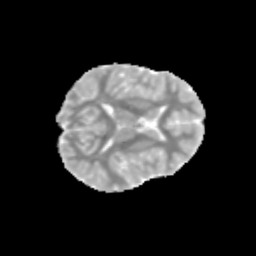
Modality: MD
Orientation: axial
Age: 12
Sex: male
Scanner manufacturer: siemens
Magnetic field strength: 3 T
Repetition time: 3.8 s
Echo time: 0.07 s